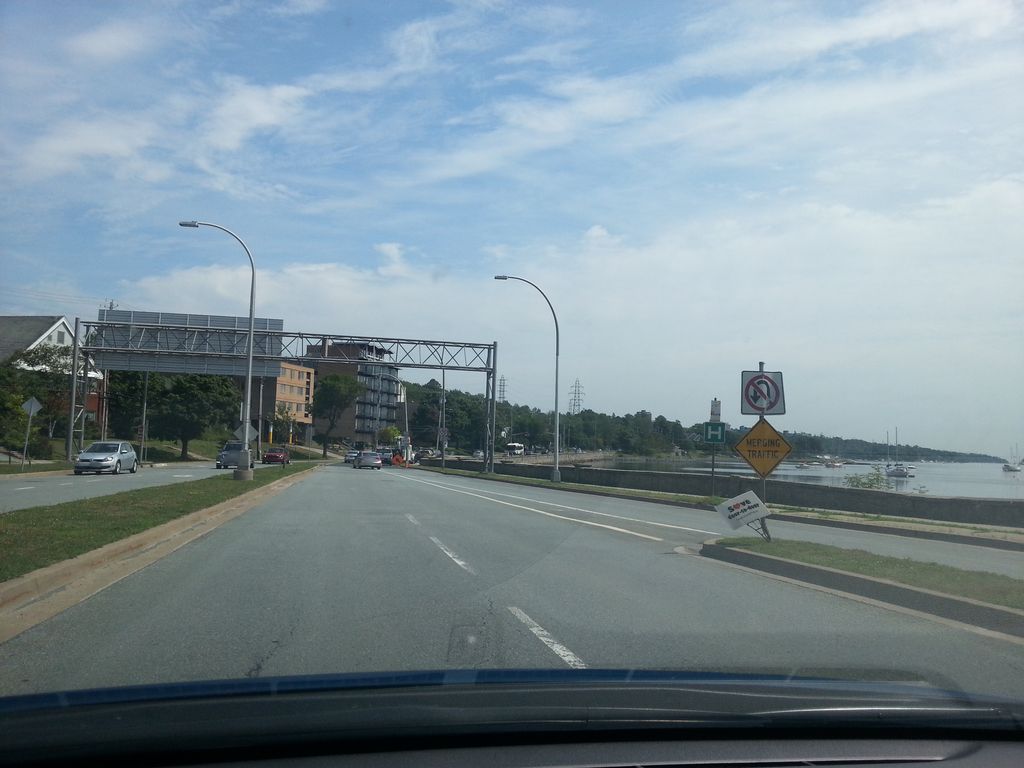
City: halifax